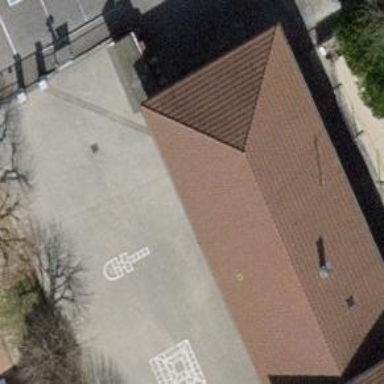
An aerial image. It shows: Polling station.